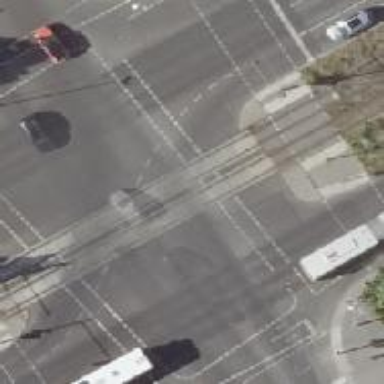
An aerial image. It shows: Tram level crossing on the railway.